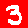
Digit: 3